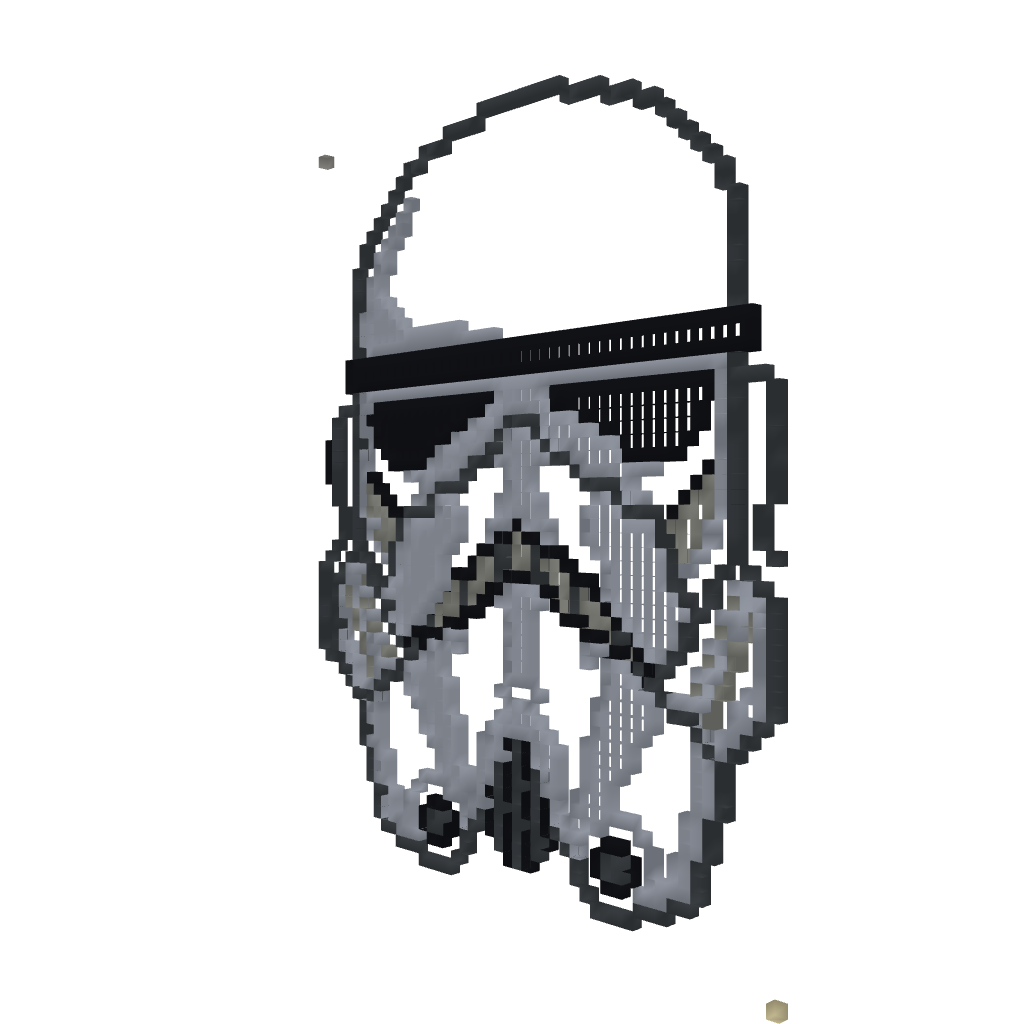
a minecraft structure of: Storm Trooper